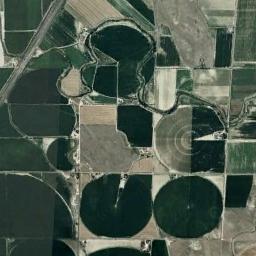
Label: circular_farmland